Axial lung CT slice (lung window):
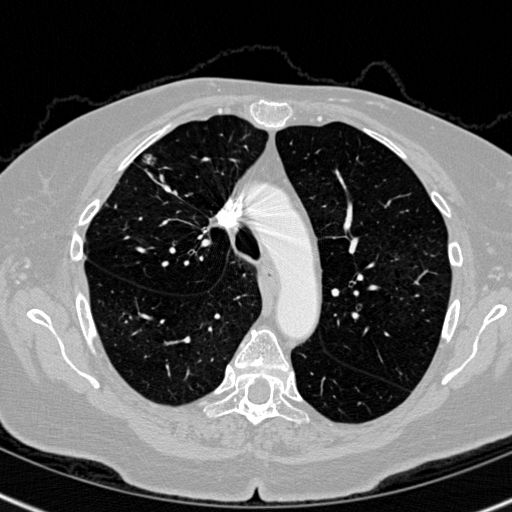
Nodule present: no